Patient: sex M, age 42
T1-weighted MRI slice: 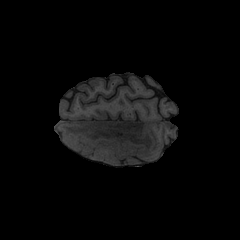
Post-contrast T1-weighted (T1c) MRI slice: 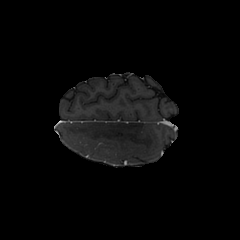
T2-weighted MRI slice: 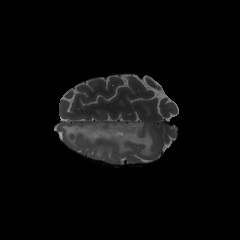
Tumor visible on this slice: yes
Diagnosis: Astrocytoma, IDH-mutant
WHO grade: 3